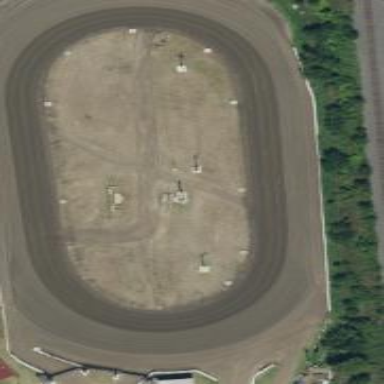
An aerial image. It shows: Motor sport raceway.